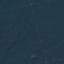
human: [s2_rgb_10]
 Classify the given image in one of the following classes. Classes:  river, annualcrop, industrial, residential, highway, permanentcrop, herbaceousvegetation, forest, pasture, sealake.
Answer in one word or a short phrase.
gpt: Forest